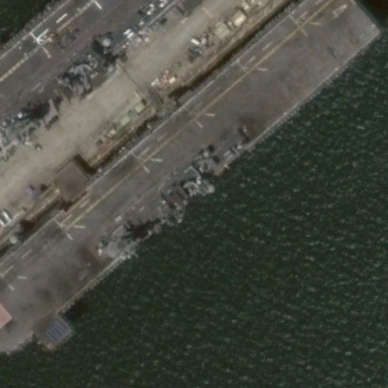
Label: assault